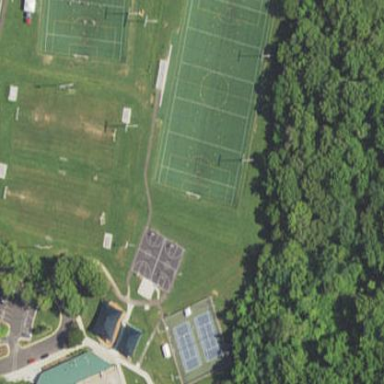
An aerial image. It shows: Soccer pitch with artificial turf for leisure sports activities.